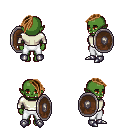
a pixel art fantasy rpg character, female body template, orc, green skin, white long-sleeve shirt, white pants, brown long mohawk hairstyle, bracelets, metal boots, shield, four views (front, back, left, right), 2x2 character sprite sheet, small pixel art, hard edges, no anti-aliasing